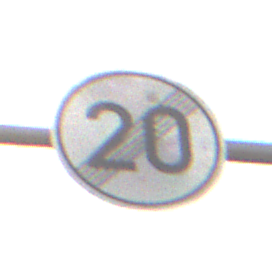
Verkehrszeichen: EndeGeschwindigkeit20
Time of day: SunriseSunset
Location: Outdoor (Nature)
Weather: PartlyCloudy
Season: NotSpecified
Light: Natural